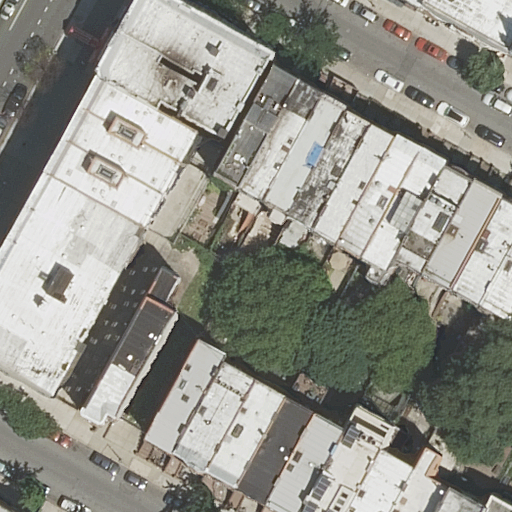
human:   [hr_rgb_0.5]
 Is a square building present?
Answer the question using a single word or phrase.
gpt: no

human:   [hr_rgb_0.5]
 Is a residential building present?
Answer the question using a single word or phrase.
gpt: yes

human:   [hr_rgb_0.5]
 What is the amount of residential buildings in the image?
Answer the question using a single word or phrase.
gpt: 30

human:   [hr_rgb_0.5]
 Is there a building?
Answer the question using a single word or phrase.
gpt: yes

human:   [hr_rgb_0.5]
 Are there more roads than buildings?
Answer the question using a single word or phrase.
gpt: no

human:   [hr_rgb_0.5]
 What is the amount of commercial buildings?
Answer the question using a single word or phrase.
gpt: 0

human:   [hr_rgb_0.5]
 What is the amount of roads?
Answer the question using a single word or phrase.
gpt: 3

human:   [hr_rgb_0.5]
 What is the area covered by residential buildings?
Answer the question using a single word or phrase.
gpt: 4641m2

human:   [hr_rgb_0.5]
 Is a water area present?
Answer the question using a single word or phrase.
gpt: no

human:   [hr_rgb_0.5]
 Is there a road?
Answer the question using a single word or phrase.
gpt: yes

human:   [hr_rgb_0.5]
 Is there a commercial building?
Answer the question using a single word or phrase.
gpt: no

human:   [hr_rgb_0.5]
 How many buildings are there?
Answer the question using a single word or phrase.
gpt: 30

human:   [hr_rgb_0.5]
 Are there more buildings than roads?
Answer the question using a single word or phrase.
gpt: yes

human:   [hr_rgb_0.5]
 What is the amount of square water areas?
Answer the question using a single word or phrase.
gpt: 0

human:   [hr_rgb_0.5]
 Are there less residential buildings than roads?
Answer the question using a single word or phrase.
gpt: no

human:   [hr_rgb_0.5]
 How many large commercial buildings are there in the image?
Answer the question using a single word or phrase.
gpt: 0

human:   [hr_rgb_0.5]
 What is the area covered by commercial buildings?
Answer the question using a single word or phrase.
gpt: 0m2

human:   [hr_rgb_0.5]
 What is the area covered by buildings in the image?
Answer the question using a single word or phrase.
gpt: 4641m2

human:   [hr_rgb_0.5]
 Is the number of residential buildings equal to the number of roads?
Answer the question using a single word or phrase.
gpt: no

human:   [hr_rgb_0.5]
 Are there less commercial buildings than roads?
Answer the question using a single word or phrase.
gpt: yes

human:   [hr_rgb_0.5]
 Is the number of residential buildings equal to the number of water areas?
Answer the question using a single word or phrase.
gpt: no

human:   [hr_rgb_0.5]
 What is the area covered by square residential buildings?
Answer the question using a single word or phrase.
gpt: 0m2

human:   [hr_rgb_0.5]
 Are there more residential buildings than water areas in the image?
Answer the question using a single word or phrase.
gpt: yes

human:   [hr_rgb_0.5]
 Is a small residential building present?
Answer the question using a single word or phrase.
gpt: yes

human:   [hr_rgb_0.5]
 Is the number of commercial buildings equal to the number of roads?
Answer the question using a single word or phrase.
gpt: no

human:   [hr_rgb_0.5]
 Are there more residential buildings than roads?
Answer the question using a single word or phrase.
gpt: yes

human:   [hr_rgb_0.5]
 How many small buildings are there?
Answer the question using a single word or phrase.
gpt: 7

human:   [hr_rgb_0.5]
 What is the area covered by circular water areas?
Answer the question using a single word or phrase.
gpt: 0m2

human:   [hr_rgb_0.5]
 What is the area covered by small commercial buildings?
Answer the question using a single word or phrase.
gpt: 0m2

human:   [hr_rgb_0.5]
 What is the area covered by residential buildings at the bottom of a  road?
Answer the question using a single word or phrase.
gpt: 3406m2

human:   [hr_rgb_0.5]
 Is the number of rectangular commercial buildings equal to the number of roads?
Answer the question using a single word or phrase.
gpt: no

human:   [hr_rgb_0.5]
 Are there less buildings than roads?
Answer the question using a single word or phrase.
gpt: no

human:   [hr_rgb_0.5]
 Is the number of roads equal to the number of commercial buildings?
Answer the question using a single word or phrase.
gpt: no

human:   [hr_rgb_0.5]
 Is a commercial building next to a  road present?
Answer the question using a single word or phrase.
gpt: no

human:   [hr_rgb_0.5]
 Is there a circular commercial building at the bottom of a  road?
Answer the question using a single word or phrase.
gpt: no

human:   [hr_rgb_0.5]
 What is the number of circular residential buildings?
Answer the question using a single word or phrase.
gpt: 0

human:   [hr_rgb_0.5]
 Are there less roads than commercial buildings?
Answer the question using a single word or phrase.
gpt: no

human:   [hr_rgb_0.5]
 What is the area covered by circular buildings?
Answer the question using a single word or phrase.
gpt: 0m2

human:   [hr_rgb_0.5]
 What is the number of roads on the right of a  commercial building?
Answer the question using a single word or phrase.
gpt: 0

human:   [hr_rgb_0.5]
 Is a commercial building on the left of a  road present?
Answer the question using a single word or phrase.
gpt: no

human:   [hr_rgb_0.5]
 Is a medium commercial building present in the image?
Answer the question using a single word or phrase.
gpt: no

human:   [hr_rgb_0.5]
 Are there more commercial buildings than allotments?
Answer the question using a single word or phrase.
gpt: no

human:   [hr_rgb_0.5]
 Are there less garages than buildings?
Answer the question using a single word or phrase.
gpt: yes

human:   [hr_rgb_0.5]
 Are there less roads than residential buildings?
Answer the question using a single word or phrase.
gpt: yes

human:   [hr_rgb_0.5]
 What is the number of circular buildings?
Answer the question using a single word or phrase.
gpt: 0

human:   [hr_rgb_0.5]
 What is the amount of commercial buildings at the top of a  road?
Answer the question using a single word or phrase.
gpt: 0

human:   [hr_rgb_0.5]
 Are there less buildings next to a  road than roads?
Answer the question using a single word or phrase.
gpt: no

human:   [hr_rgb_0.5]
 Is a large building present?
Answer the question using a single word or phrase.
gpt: yes

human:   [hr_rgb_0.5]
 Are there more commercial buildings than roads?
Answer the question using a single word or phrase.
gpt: no

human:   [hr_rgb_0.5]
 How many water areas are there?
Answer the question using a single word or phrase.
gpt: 0

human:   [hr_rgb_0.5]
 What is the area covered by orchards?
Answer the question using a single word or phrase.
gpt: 0m2

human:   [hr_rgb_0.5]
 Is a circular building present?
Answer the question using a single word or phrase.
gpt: no

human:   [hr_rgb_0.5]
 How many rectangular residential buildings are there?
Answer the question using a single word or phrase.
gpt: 22

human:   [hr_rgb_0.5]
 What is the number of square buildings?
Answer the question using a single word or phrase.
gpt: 0

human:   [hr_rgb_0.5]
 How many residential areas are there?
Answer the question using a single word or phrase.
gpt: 0

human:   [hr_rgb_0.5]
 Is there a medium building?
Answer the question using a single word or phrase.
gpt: yes

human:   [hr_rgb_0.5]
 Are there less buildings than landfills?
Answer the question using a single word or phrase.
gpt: no

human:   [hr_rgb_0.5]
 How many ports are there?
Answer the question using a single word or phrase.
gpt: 0

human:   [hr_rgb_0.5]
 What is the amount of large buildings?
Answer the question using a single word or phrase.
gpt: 1

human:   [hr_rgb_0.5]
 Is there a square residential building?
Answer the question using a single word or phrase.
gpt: no

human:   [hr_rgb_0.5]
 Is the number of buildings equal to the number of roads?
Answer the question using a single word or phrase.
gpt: no

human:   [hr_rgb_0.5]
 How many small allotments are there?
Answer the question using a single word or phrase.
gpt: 0

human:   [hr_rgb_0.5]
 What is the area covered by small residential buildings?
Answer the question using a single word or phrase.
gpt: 165m2

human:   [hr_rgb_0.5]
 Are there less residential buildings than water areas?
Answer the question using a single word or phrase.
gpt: no